Question: I have this VSCode JavaScript snippet which is used to create an arrow function.
'''
{
"test1": {
"scope": "javascript",
"prefix": [
"test1"
],
"body": [
"(${10:}) => ${20:{}${40:}${30:\}}"
],
"description": "test1"
}
}
'''
As you can see, I created separate tab stops for both the open curly brace and the close curly brace. This is because when there is only a single statement in the body of the arrow function, I don't want the curly braces and I have a chance to delete them. The problem is that, I have to delete them by pressing the key twice, since they are in different tab stop. See below image.

Is there a way to change the snippet so that when the tab stop is on '${20:{}', after I press the key once, the matching close curly brace '${30:\}}' will also get deleted?
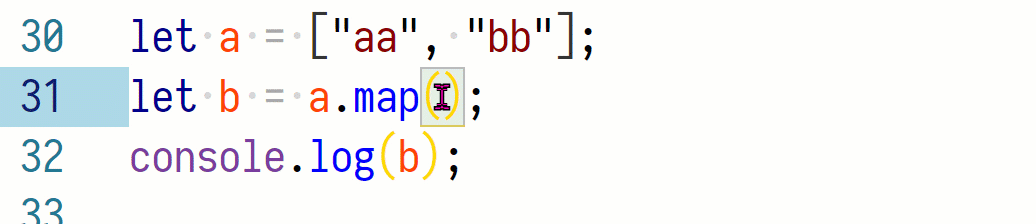
Answer: This works
'''
"test1": {
"scope": "javascript",
"prefix": [
"test1"
],
"body": [
//"(${10:}) => ${20:{}$40${30:\}}"
"(${1:}) => ${2:{$3\}}"
],
"description": "test1"
},
'''
Now the third tabstop $3 is inside the $2 placeholder. If you want the '{}' just tab to the next tabstop $3. If you don't want the $'{}' just delete them and tab to the last tabstop. Then as always you will have to tab to accept what you wrote in the last tabstop.